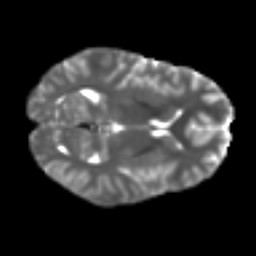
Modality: T2w
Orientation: axial
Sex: male
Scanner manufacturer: ge
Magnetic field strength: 3 T
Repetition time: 7 s
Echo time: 0.08 s